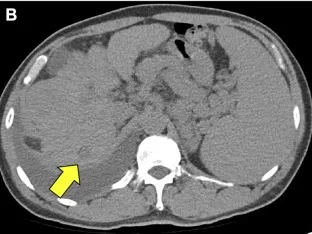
Decrease of tumor size in the CT scan images. Is an abdomen CT image which were scanned on July 23. Is a follow-up abdomen CT image which were scanned on December 22. , to 1.60 cm in Abbreviations: CT, computed tomography.
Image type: radiology (ct)